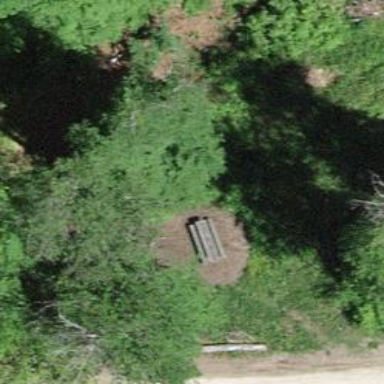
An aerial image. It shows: Picnic table located in leisure land area.